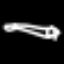
Label: pencil